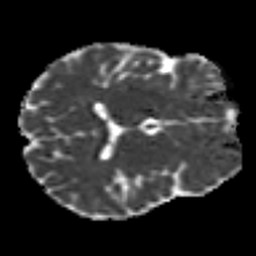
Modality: MD
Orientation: axial
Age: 29
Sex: male
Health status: ill
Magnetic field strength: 3 T
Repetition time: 9 s
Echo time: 0.093 s